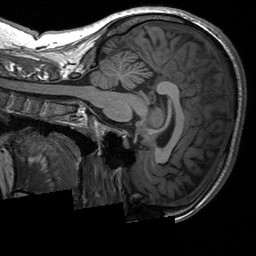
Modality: T1w
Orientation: sagittal
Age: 29
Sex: female
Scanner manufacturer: siemens
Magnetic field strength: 3 T
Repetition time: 2.3 s
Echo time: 0.00233 s